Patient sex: M
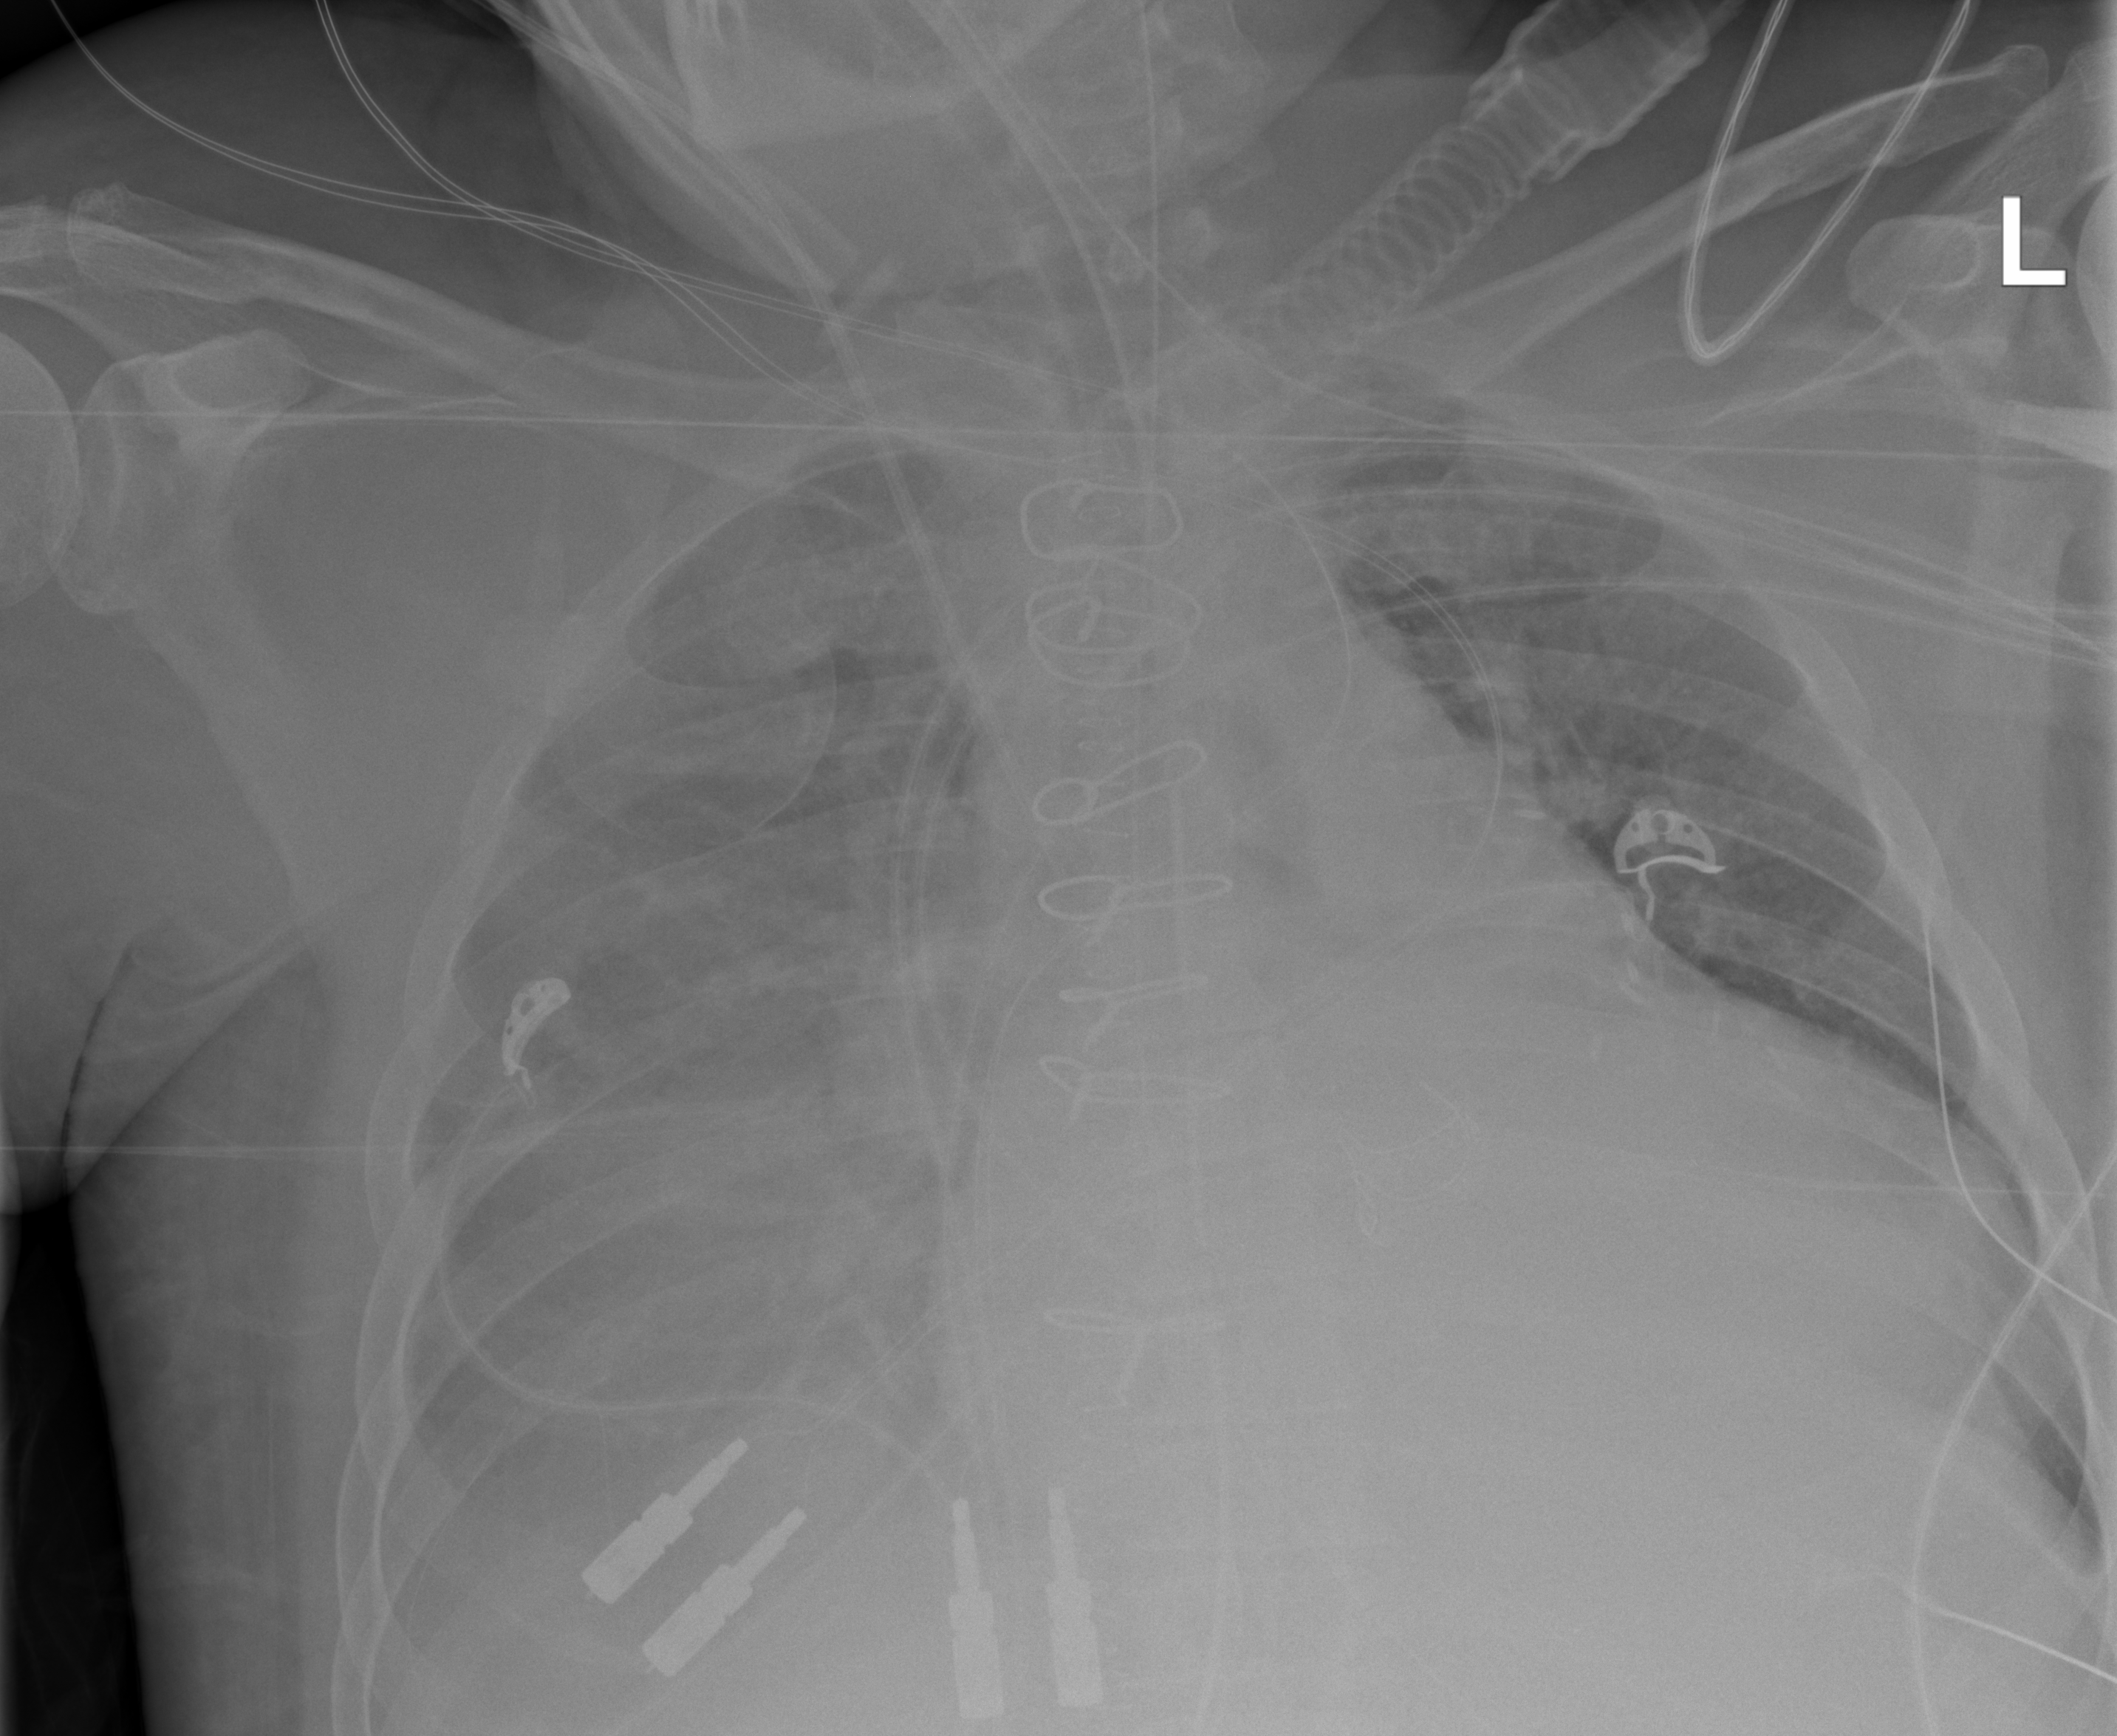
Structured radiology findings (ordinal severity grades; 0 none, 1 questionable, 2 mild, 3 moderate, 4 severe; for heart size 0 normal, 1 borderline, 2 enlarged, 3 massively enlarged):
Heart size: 2
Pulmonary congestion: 2
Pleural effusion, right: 3
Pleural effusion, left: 2
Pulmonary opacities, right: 2
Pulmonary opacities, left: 2
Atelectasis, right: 2
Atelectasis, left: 2